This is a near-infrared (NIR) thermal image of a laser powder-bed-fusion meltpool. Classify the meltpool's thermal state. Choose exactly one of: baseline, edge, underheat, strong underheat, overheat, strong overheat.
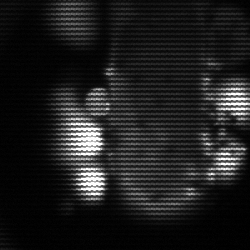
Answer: strong underheat